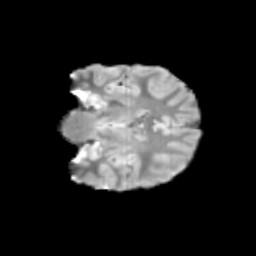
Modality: T2w
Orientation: coronal
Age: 11
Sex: male
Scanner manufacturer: siemens
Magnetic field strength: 3 T
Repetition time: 3.8 s
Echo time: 0.07 s